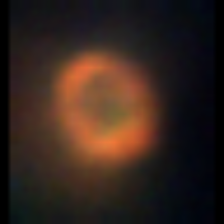
Taxon: NanoPlankton
Group: Other